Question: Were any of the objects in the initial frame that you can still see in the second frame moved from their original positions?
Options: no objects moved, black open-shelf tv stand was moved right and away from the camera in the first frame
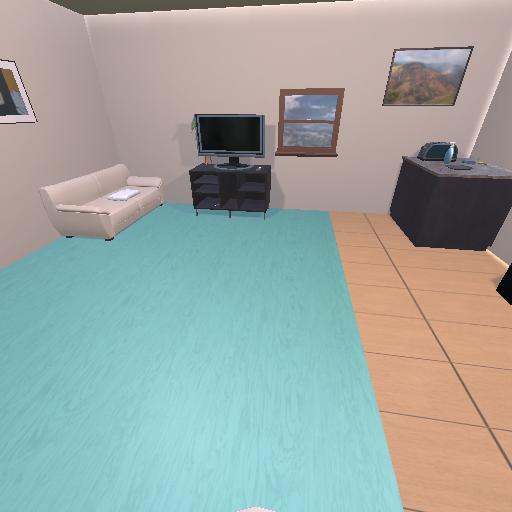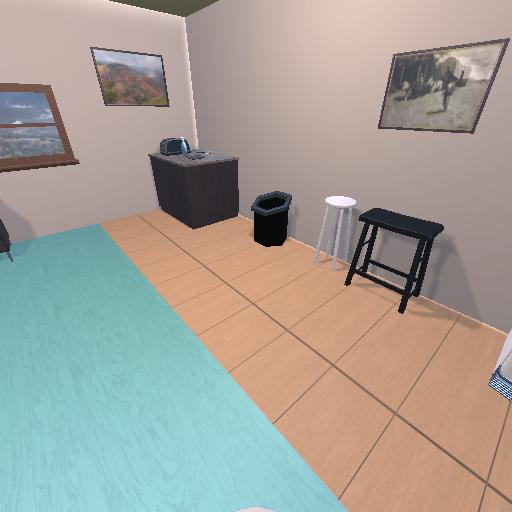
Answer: no objects moved